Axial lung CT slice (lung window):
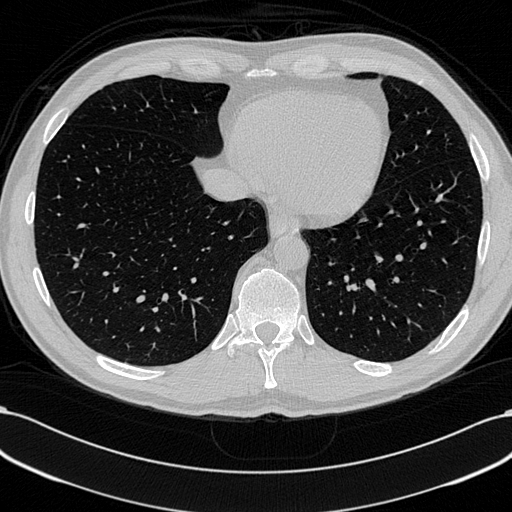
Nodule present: no